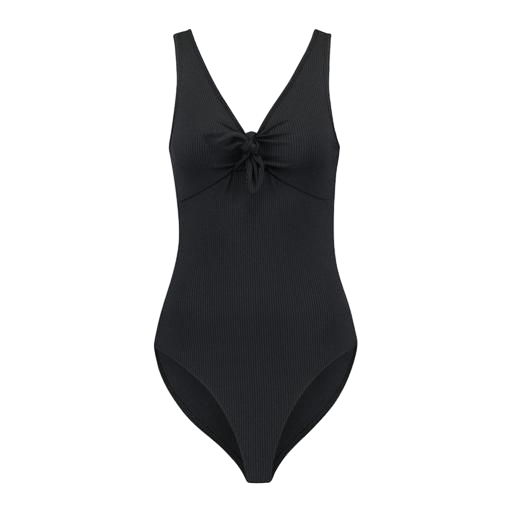
black tie-front tank, black one piece, black plunge bodysuit, white background